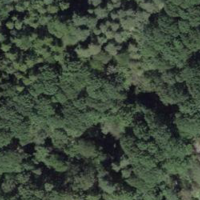
EUNIS habitat code: 44
Species observed at this site:
Diospyros lotus